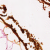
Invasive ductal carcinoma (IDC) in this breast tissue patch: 0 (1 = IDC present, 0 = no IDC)